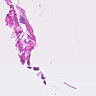
Metastatic tissue present: no